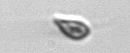
Label: Cryptophyta